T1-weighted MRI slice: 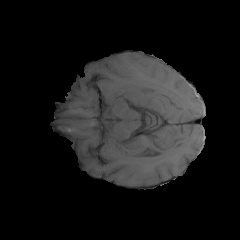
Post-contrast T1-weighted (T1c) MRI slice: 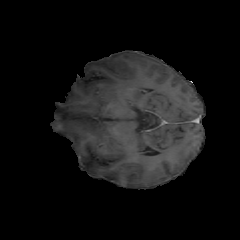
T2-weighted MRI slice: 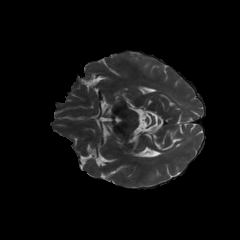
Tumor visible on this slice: no